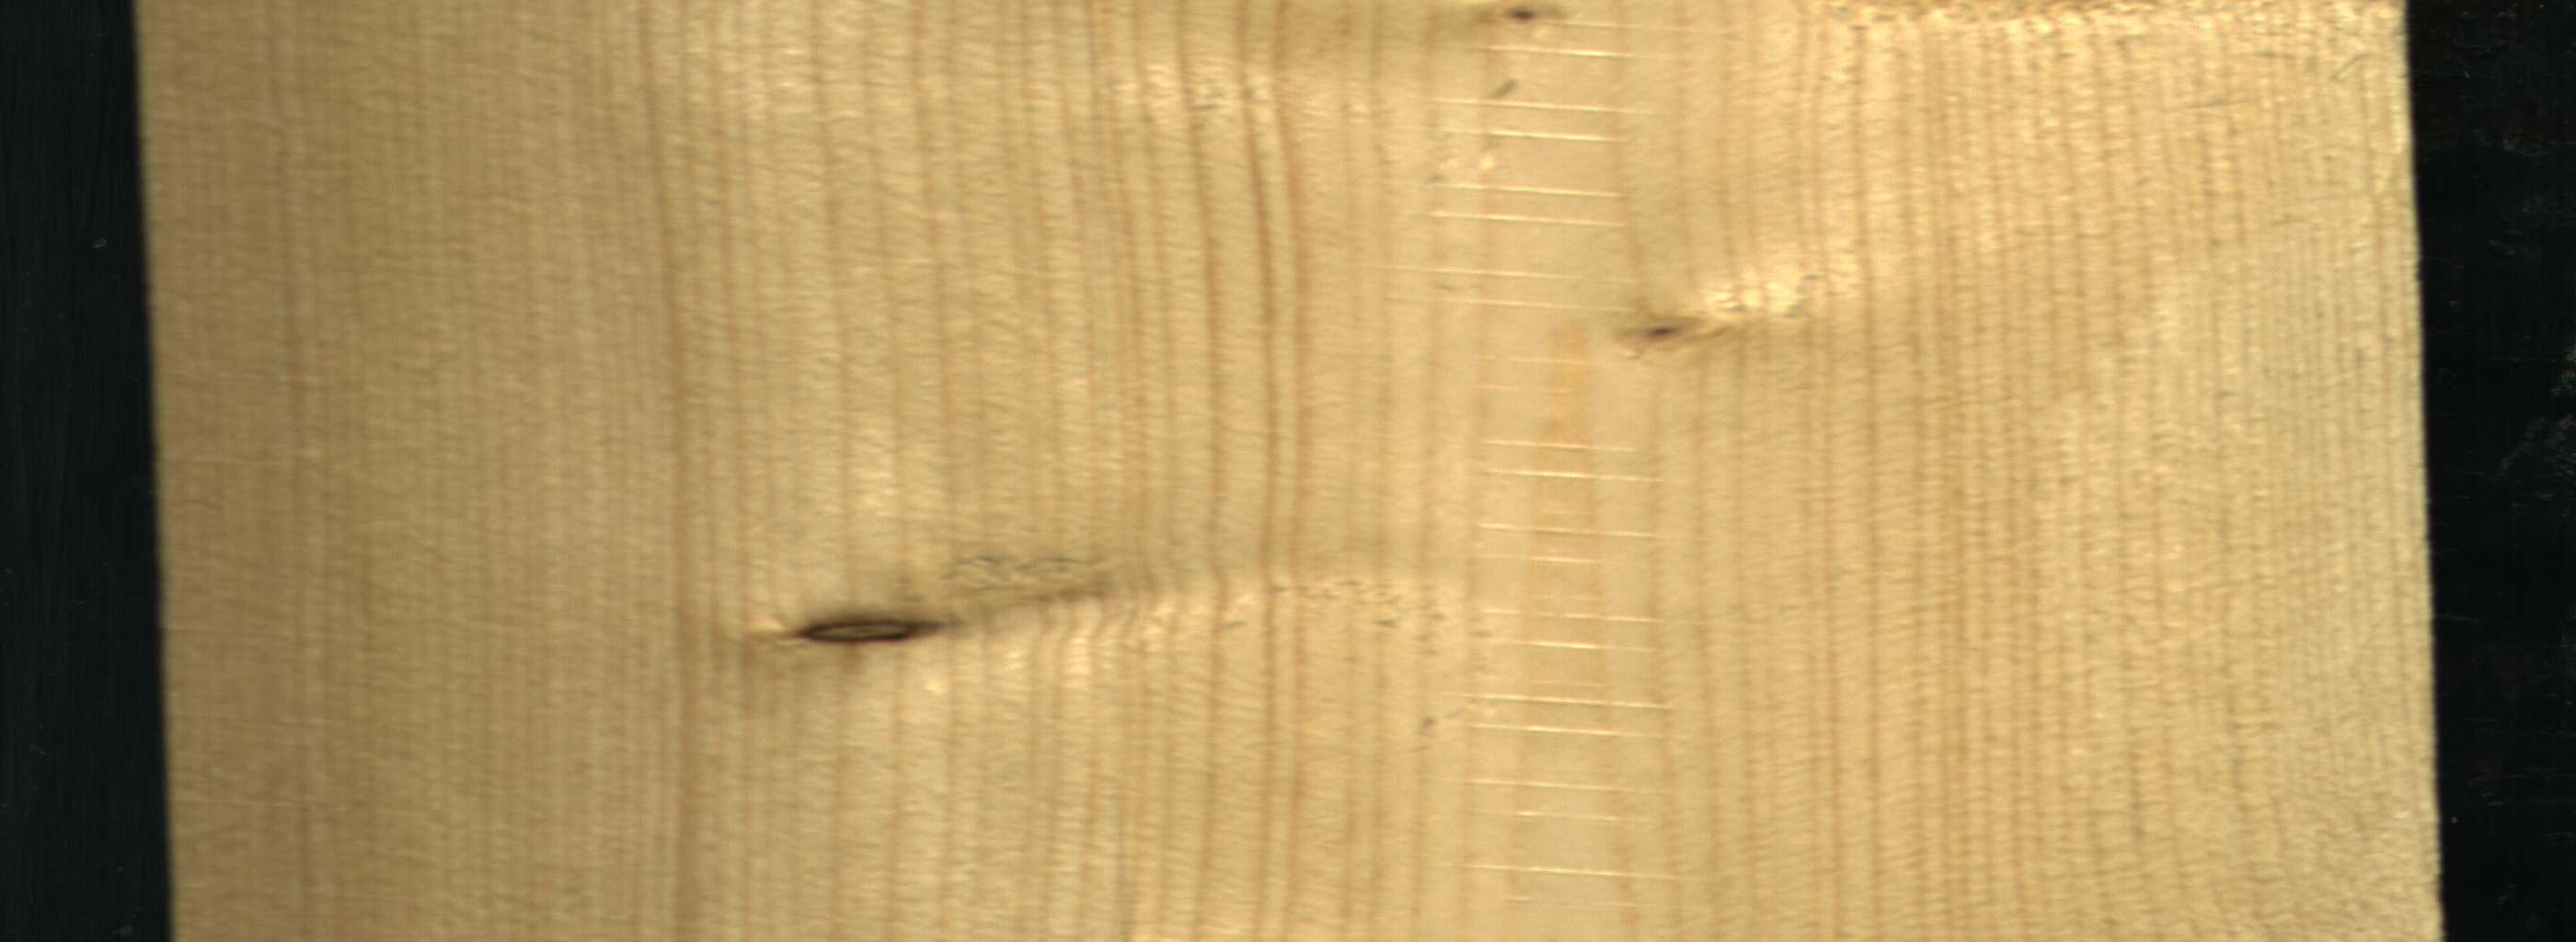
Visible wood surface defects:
Dead_Knot